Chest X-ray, AP view. Patient: 72 years old, sex F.
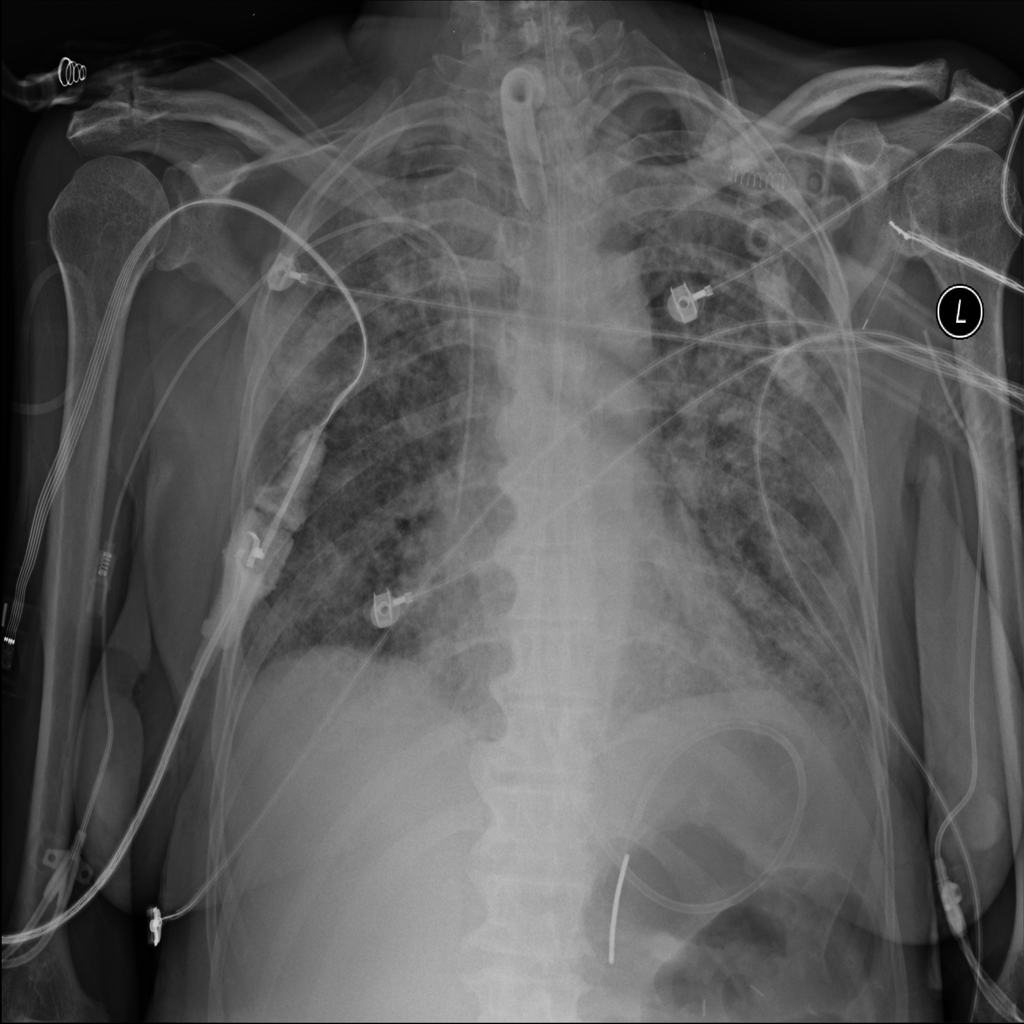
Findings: Pleural_Thickening